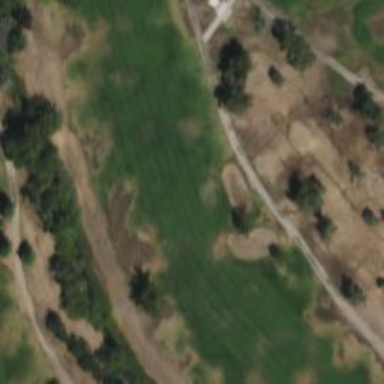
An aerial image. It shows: Golf hole.